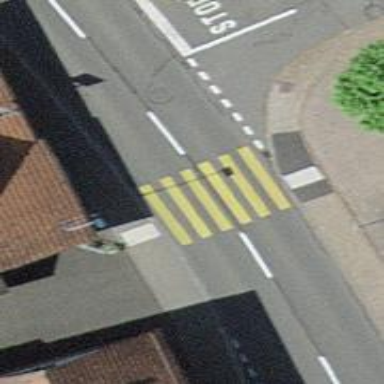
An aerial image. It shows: Marked road crossing.